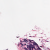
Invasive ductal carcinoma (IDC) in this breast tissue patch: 0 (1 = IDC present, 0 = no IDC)